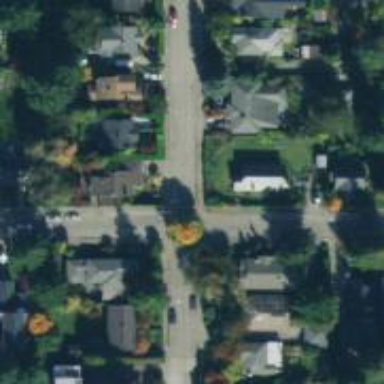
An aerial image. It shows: Residential road with separate sidewalk.